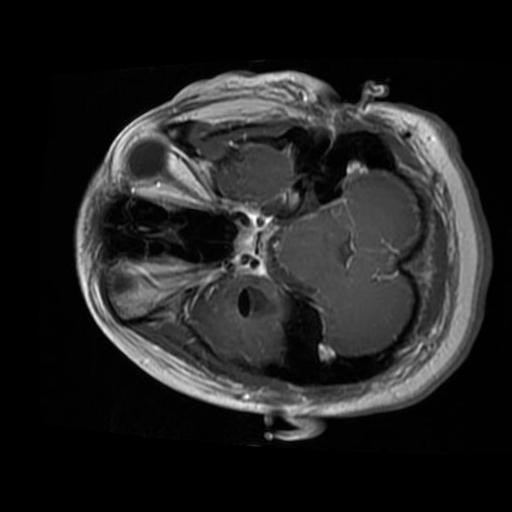
Label: brain_glioma